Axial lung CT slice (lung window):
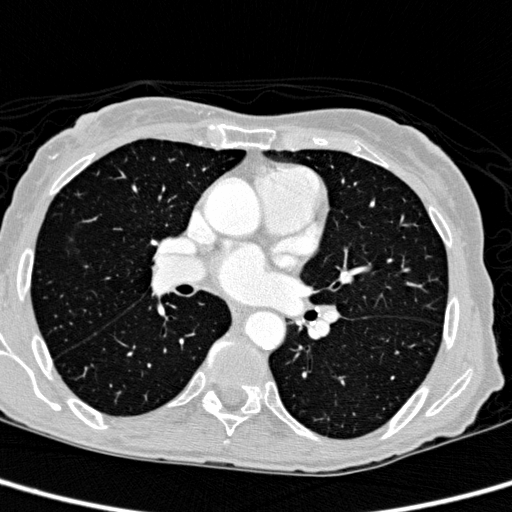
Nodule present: no